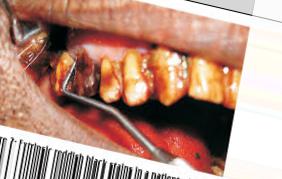
Condition: Tooth Discoloration